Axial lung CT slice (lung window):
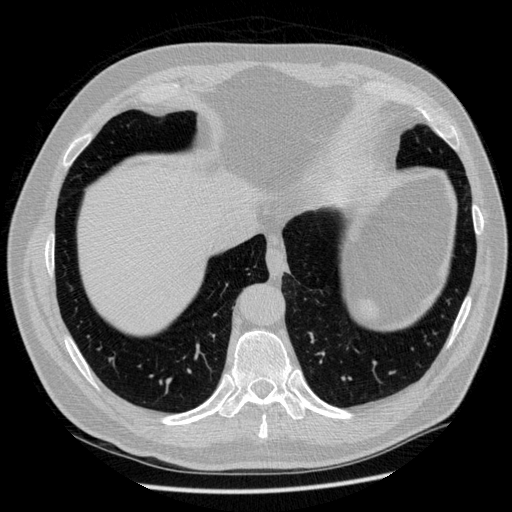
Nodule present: no